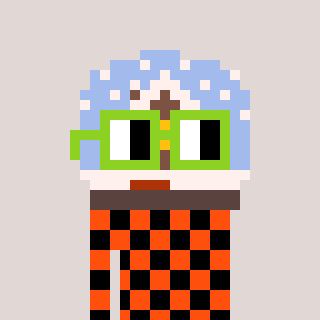
a pixel art character with square light green glasses, a snow globe-shaped head and a orange-colored body on a warm background